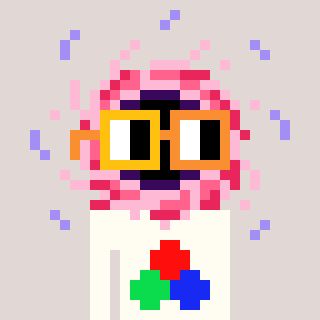
a pixel art character with square yellow and orange glasses, a blackhole-shaped head and a grayscale-colored body on a warm background